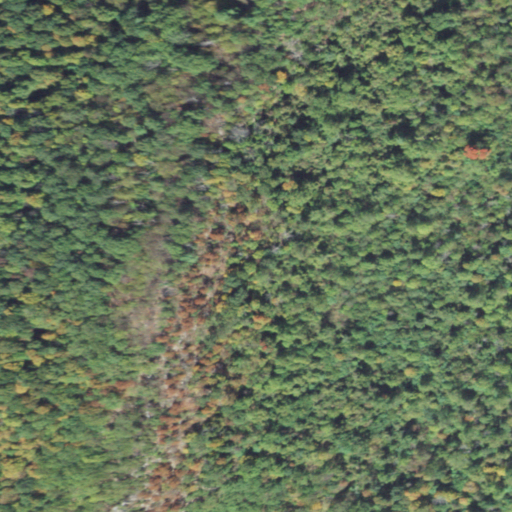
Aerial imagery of mountain in Pennsylvania named Indian Chair containing deciduous forest and mixed forest